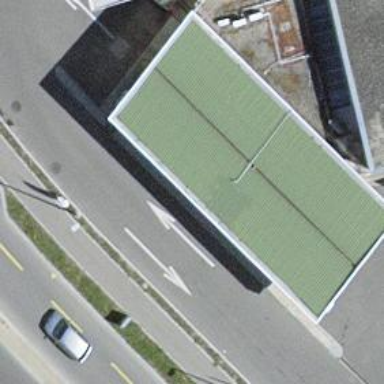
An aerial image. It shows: Fuel station.